Field crop: maize
Growth stage: 2
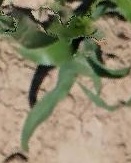
Species: maize